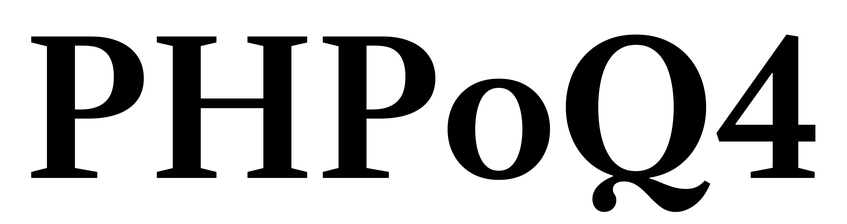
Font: LibreCaslonText_SemiBold